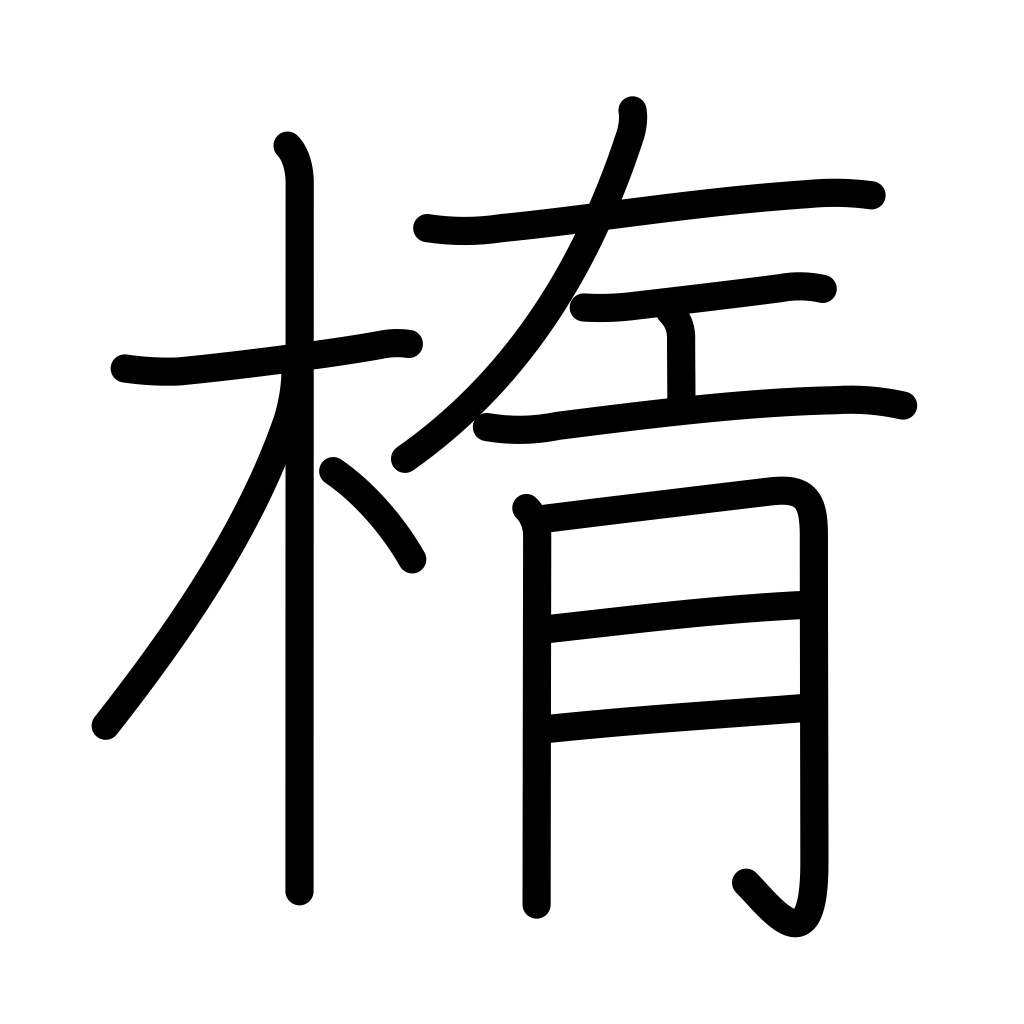
Meaning: ellipse